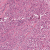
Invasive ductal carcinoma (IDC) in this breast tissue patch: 1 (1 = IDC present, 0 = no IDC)